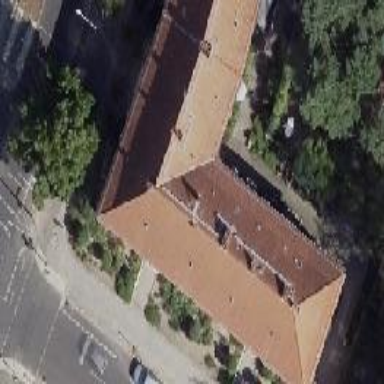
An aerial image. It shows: Hipped-roof building with apartments.